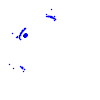
Particle: kaon